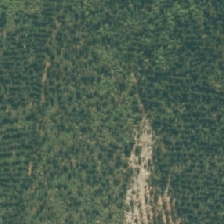
Land cover: high_producing_grassland